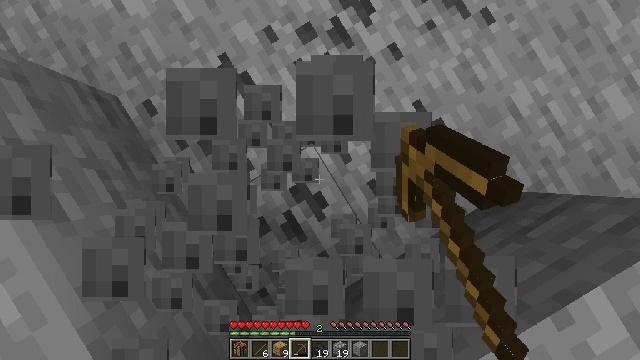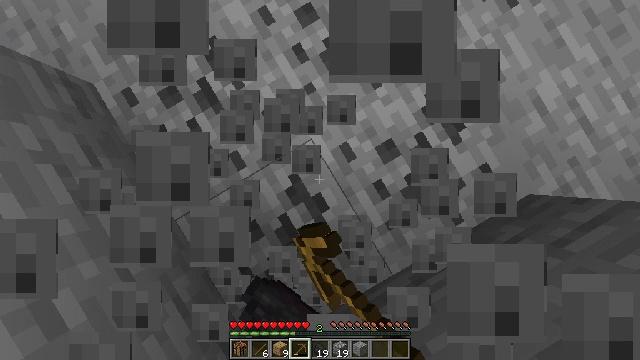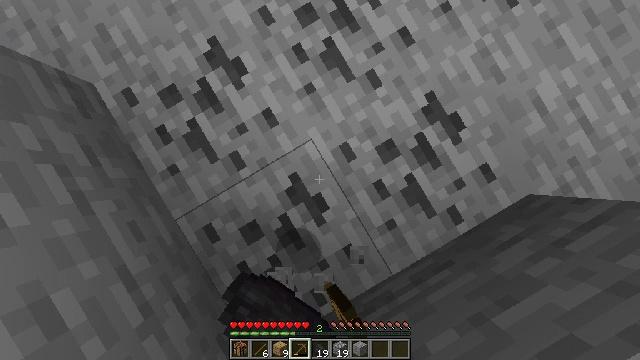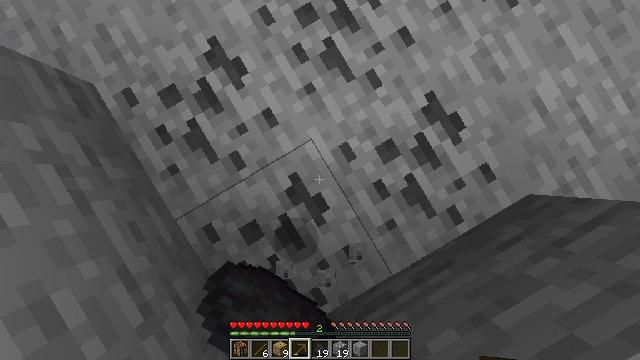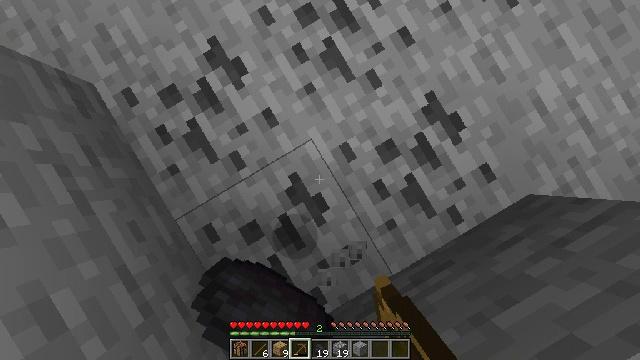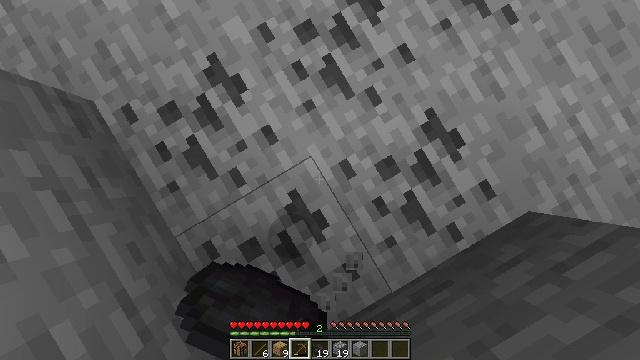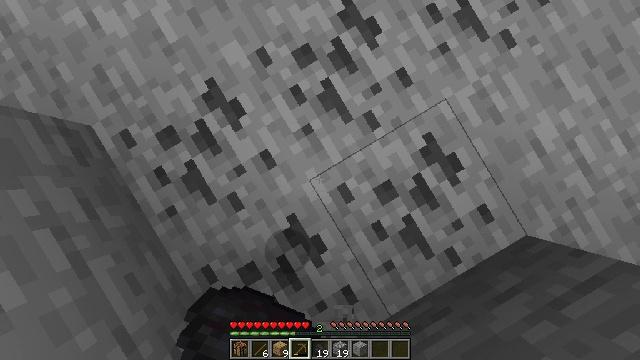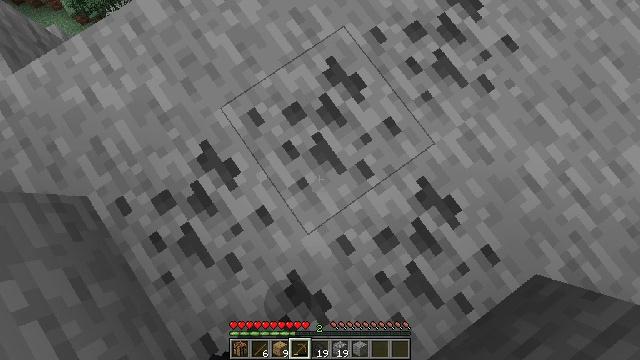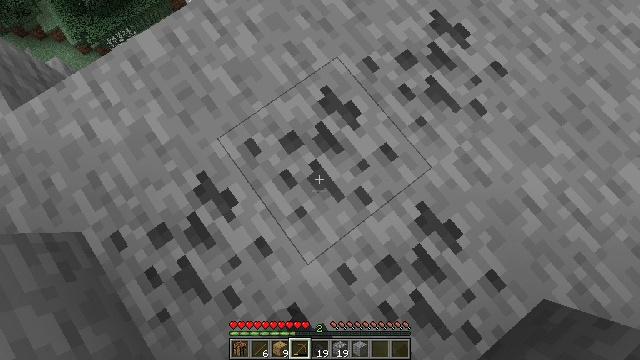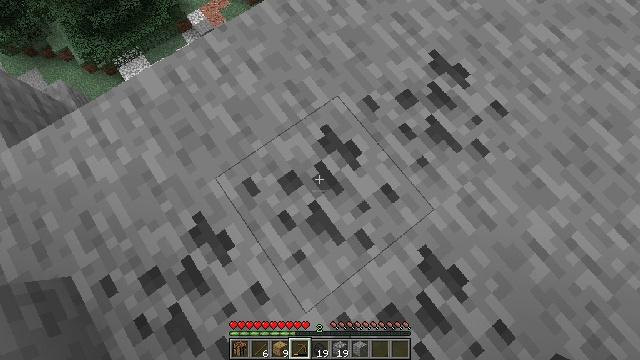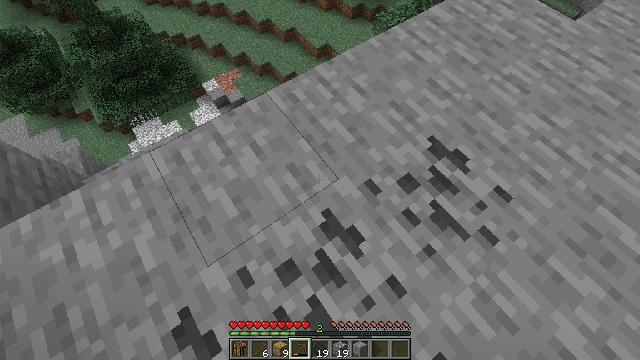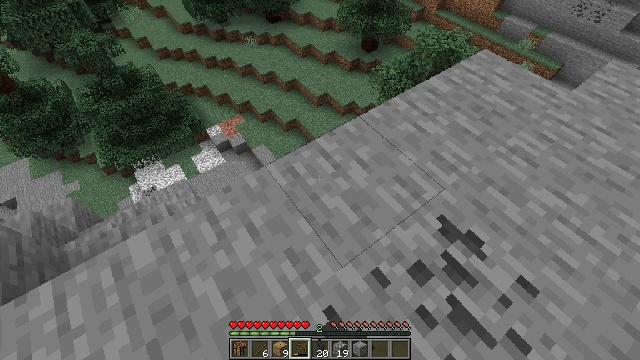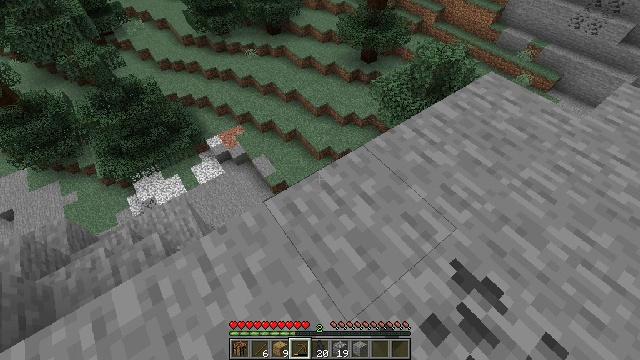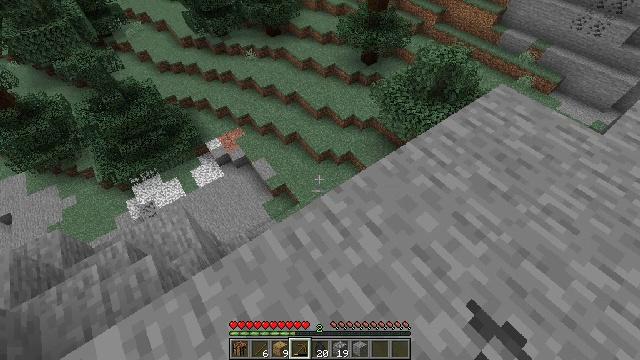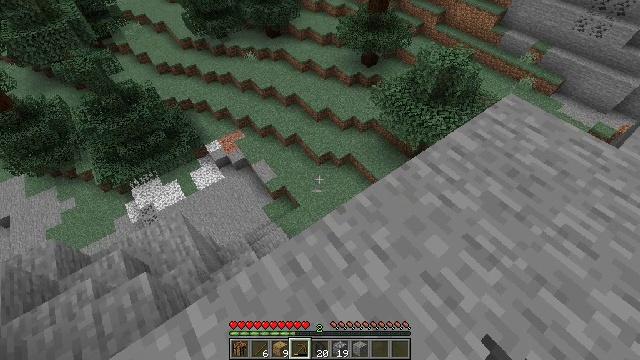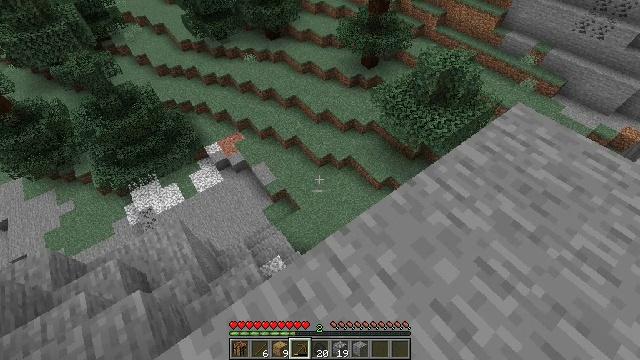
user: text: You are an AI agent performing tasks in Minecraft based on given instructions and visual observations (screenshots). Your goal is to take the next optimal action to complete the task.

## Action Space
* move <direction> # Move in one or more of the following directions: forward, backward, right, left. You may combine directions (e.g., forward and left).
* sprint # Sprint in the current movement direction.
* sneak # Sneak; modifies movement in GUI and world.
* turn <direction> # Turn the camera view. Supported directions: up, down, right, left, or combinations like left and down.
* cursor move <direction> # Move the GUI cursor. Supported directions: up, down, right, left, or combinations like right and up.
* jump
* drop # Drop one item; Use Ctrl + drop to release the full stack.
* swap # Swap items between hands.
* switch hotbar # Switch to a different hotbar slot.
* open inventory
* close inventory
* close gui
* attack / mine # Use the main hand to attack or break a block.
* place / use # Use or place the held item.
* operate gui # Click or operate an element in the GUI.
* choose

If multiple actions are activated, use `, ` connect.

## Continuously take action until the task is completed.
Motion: motion action
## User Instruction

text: Mine oak leaves.
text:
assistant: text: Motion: attack / mine
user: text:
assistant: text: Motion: attack / mine
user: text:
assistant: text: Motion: attack / mine
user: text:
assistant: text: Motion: attack / mine
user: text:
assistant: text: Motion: move forward, attack / mine
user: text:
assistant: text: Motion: move forward
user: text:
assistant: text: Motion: move forward, turn right and up
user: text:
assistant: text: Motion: move forward, turn right and up
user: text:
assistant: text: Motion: move forward, turn up
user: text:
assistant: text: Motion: move forward, turn up
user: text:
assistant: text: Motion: move forward, turn up
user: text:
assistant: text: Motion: move forward, turn up
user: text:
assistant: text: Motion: move forward
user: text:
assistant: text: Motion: move forward
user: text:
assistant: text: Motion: move forward
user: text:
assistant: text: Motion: move forward
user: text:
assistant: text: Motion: move forward
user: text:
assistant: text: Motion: move forward, turn down
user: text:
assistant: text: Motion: turn left and down
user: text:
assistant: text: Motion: turn down
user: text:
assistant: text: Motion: no_op
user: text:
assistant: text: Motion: no_op
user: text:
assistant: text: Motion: no_op
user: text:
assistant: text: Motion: no_op
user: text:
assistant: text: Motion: no_op
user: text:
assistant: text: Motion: no_op
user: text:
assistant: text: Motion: no_op
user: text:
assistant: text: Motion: no_op
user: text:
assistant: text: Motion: turn left
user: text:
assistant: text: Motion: turn left and up